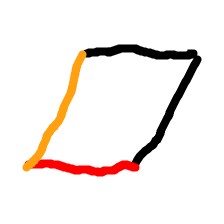
Shape: parallelogram